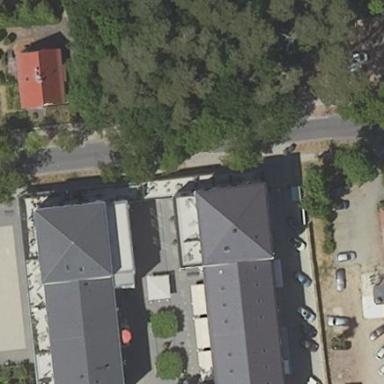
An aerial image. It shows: White hotel building.